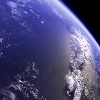
Label: water